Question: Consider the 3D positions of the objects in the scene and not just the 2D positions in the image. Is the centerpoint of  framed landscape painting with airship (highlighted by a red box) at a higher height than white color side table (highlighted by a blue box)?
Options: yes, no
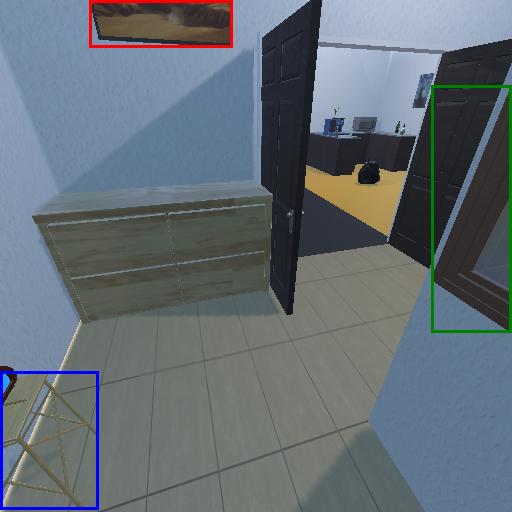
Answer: yes